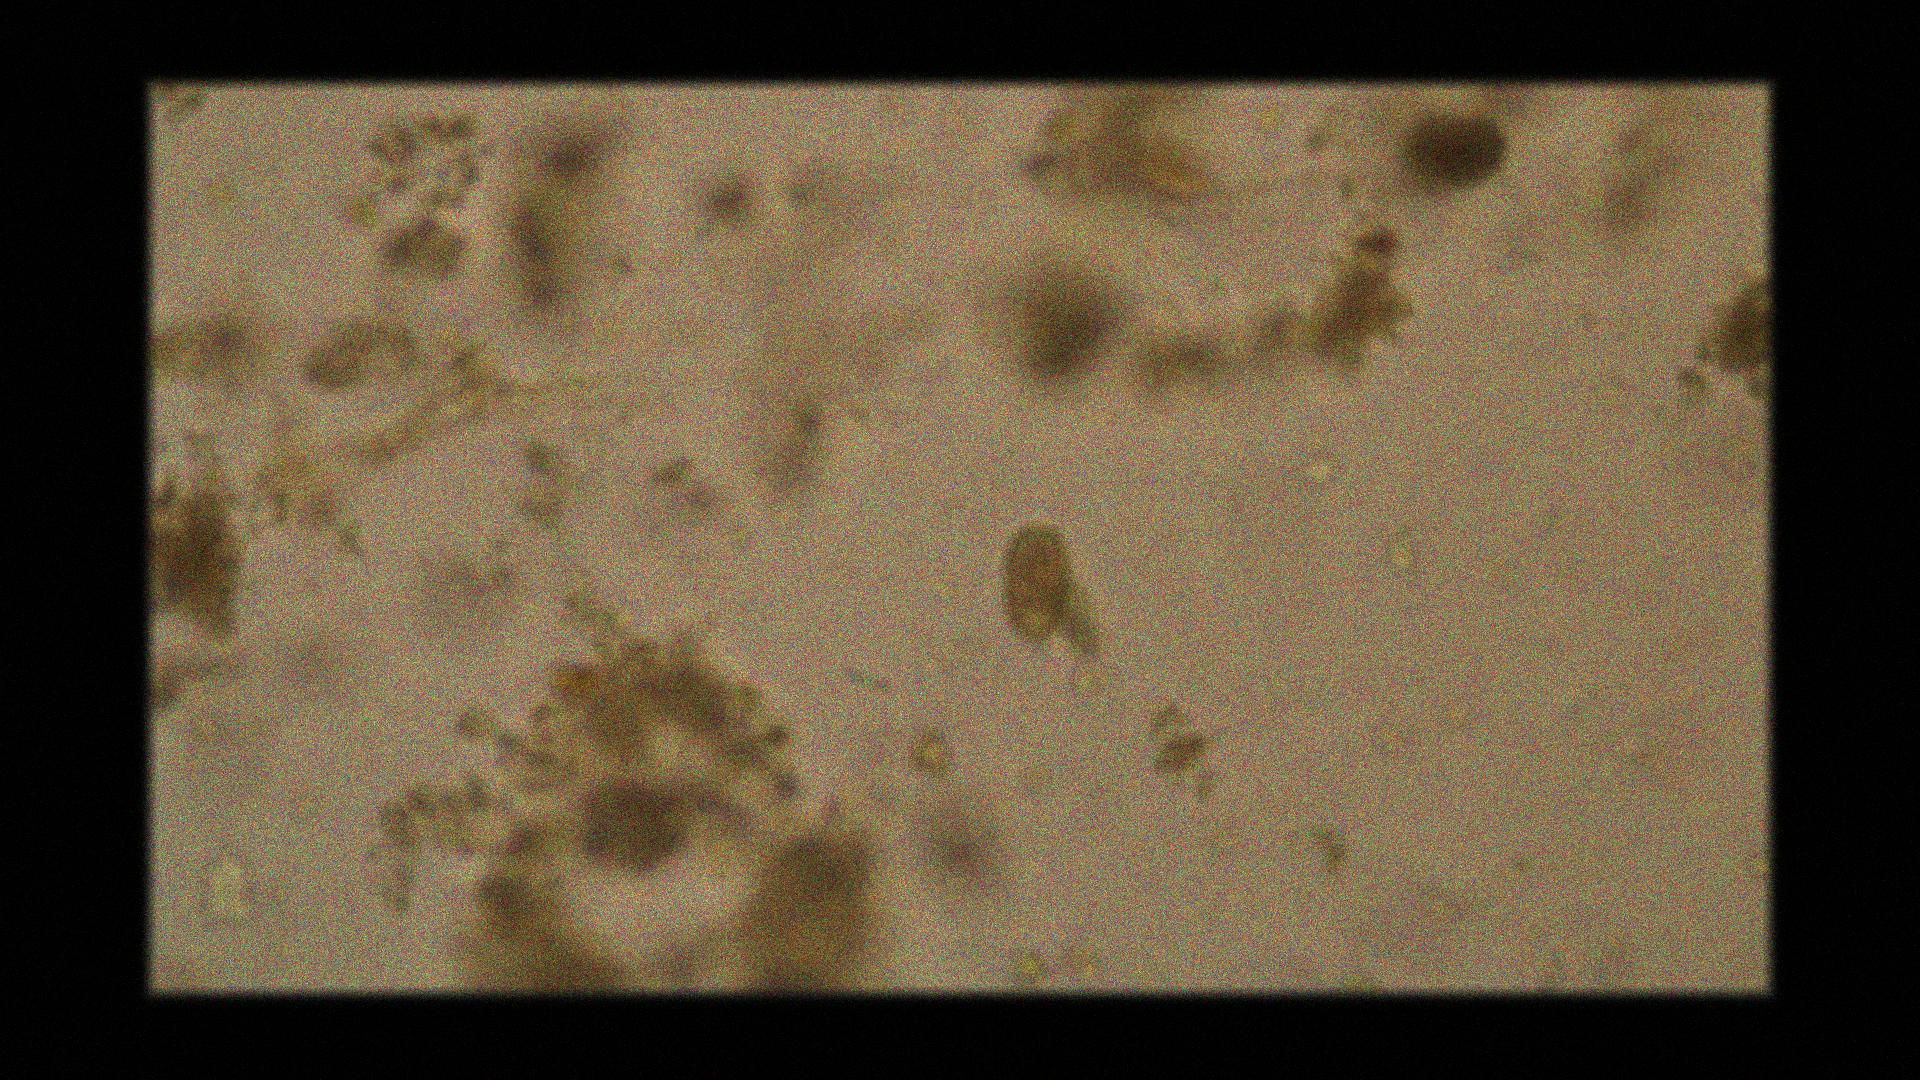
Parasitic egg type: Capillaria philippinensis